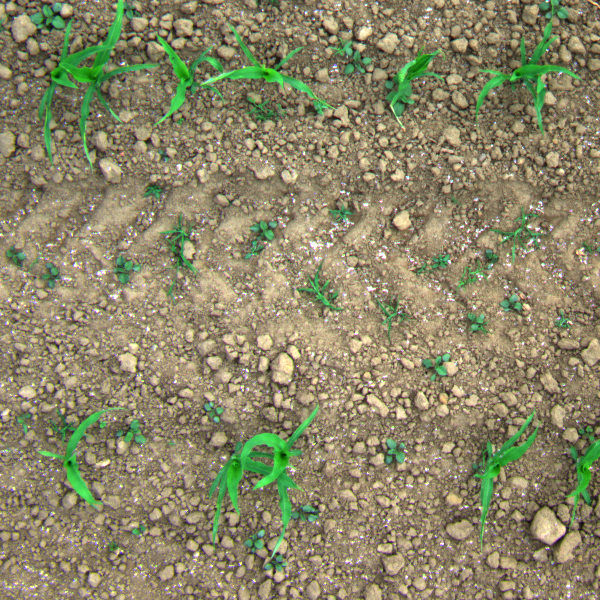
Acquisition date: 2023-06-06
Tile: 0258
Annotated plant instances:
label: amaranth
label: amaranth
label: amaranth
label: amaranth
label: amaranth
label: amaranth
label: amaranth
label: amaranth
label: amaranth
label: maize
label: amaranth
label: maize
label: amaranth
label: amaranth
label: amaranth
label: amaranth
label: amaranth
label: amaranth
label: weed_other
label: amaranth
label: amaranth
label: quickweed
label: barnyard_grass
label: amaranth
label: barnyard_grass
label: amaranth
label: amaranth
label: weed_other
label: amaranth
label: barnyard_grass
label: weed_other
label: barnyard_grass
label: maize
label: amaranth
label: maize
label: maize
label: amaranth
label: maize
label: weed_other
label: maize
label: weed_other
label: maize
label: weed_other
label: maize
label: maize
label: barnyard_grass
label: weed_other
label: weed_other
label: barnyard_grass
label: weed_other
label: barnyard_grass
label: barnyard_grass
label: barnyard_grass
label: barnyard_grass
label: amaranth
label: barnyard_grass
label: barnyard_grass
label: weed_other
label: weed_other
label: barnyard_grass
label: barnyard_grass
label: barnyard_grass
label: barnyard_grass
label: barnyard_grass
label: weed_other
label: weed_other